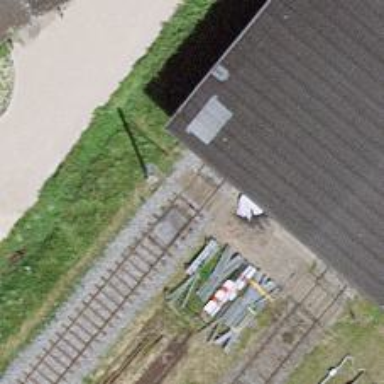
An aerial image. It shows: Railway signal.